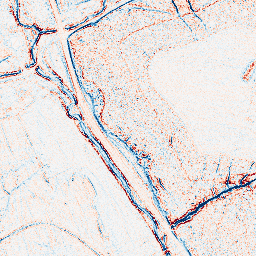
Category: edge_preserving
Decomposition family: bilateral
Decomposition parameters: d: 5
sigma_color: 50
sigma_space: 25
Upsampling method: quartic
Upsampling parameters: scale: 4
Upsampling scale: 4